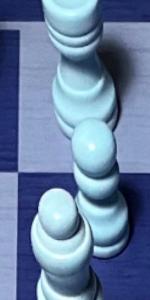
Label: Pawn_White